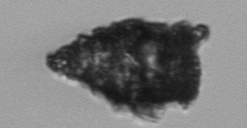
Label: Tintinnopsis